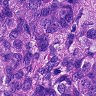
Metastatic tissue present: yes